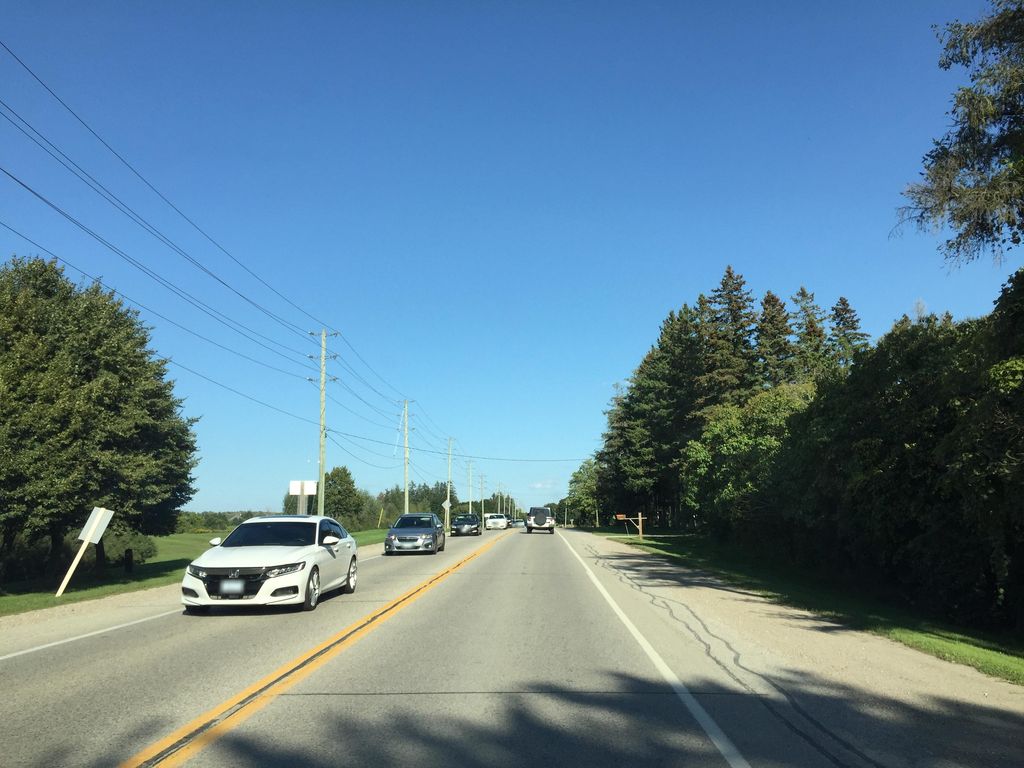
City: kitchener-waterloo